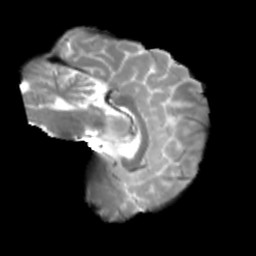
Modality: T2w
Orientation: sagittal
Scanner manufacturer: siemens
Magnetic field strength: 3 T
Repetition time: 4 s
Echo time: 0.0594 s